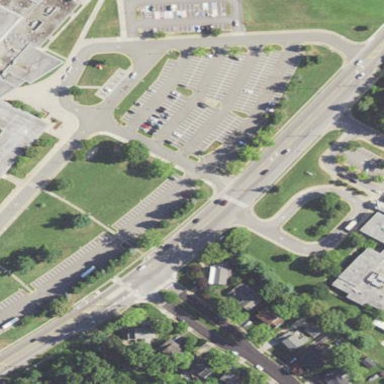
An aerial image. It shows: Parking area with asphalt surface.